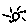
Label: sun